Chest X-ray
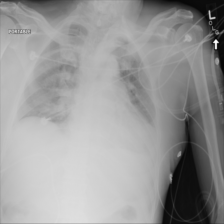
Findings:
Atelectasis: negative
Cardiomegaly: negative
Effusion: negative
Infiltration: negative
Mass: negative
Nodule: negative
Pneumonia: negative
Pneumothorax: negative
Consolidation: negative
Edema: negative
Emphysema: negative
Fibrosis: negative
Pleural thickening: negative
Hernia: negative